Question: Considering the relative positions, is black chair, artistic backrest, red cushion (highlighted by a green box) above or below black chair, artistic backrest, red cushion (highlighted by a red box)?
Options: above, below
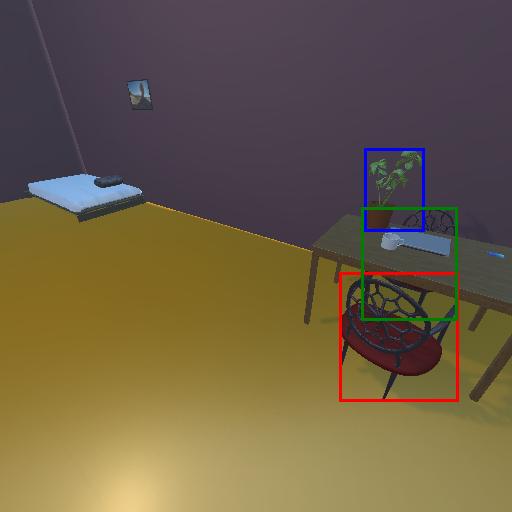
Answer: above